Field crop: tomato
Growth stage: 1
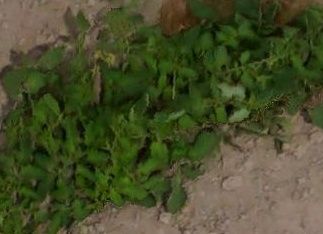
Species: tomato